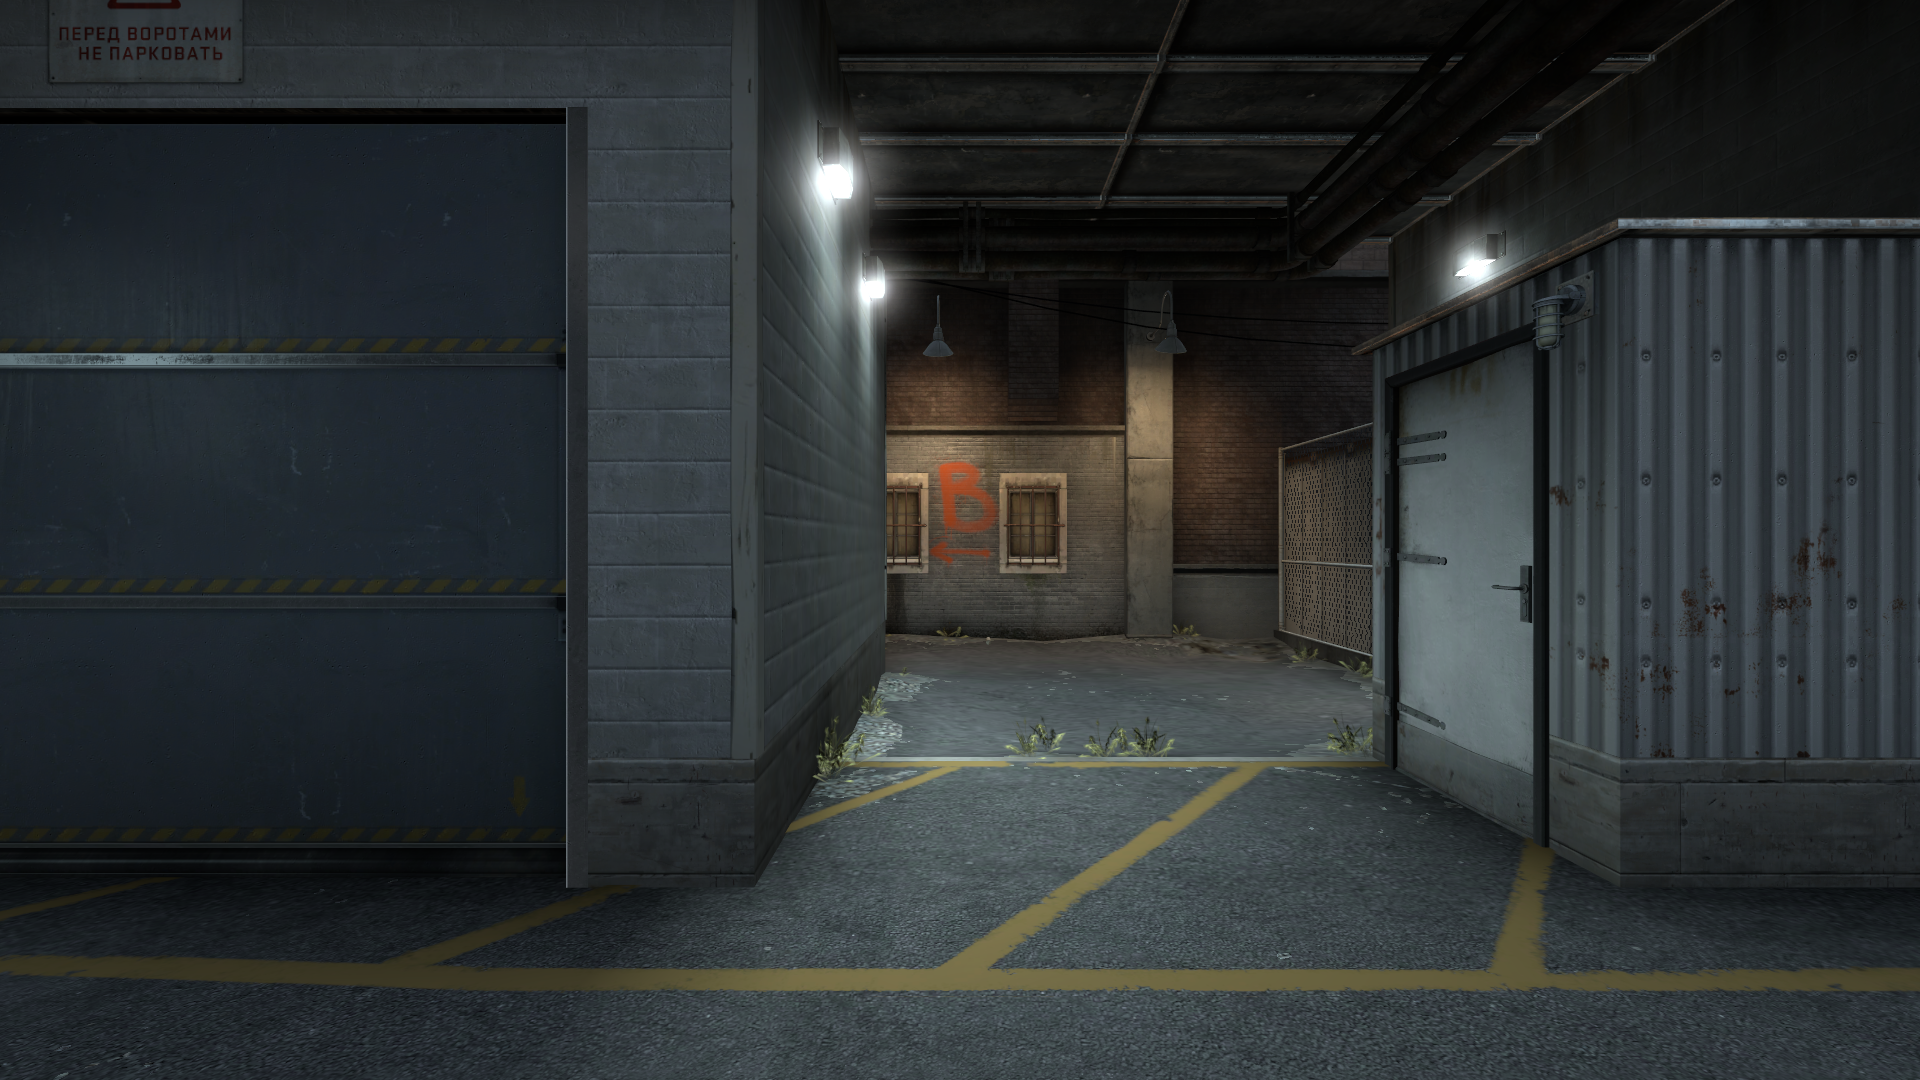
Map: de_train